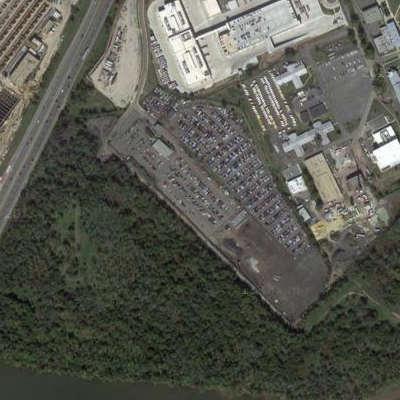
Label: Parking